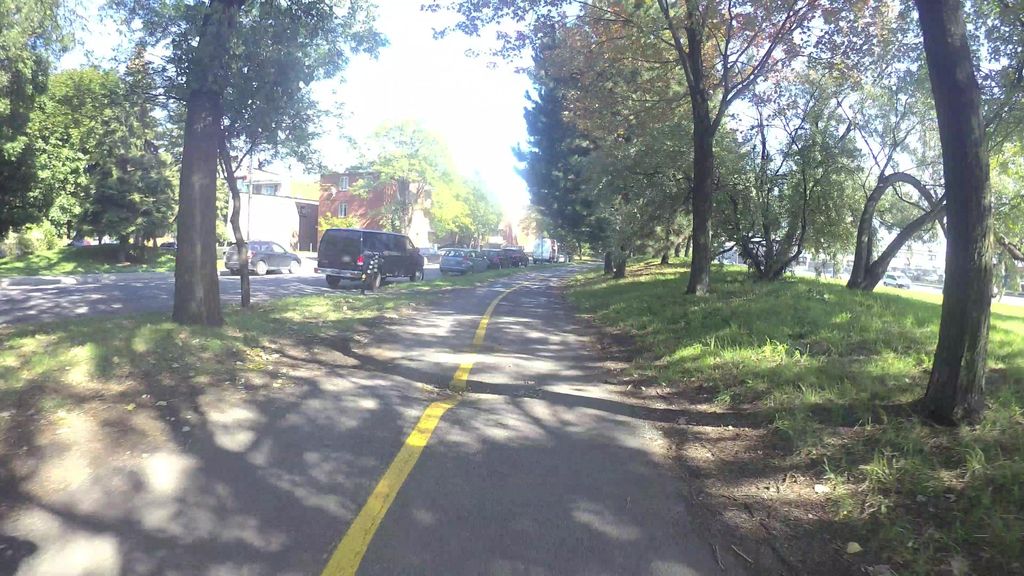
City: montreal